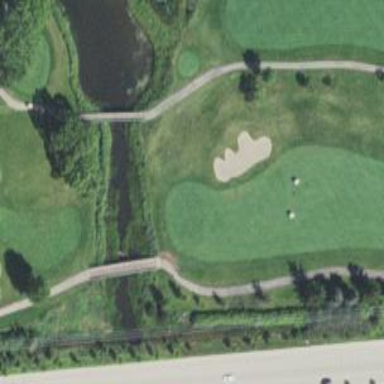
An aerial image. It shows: Golf hole.